Aerial crown-view tile of a tropical tree (Barro Colorado Island, Panama), acquired 20250217:
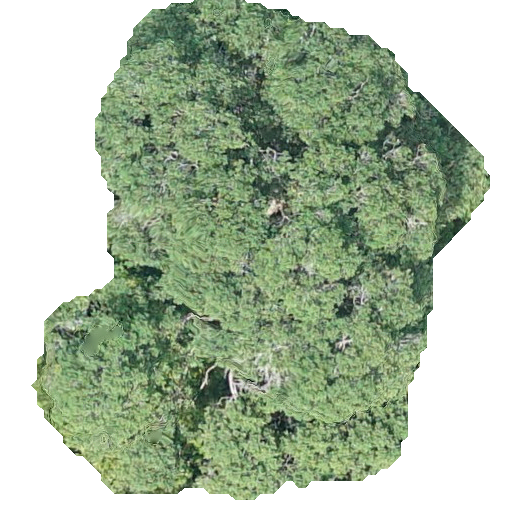
Species: Calophyllum longifolium
GBIF accepted scientific name: Calophyllum longifolium
Crown area: 235.035 m²